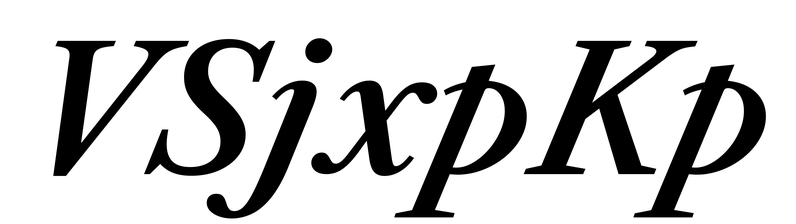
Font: LibreCaslonText-Italic_SemiBold_Italic